Question: Mathematica documentation states: "Text in three-dimensional graphics is placed at a position that corresponds to the projection of the point {x,y,z} specified. Text is drawn in front of all other objects". How do you position the text relative to the image size?
This is how it can be done in 2D:
'''
custumLabels = Graphics[{
Text[Style["A", Red, Bold, 18], ImageScaled[{0.025, .95}]],
Text[Style["B", Red, Bold, 18], ImageScaled[{0.95, .05}]]}
];
Framed[Show[
Plot[
Sin[x] Exp[x], {x, 0, 10},
Frame -> True,
PlotRangeClipping -> False,
FrameLabel -> {"x", "y"}
],
custumLabels
],
FrameMargins -> 0]
'''

Those labels will always appear in that position as long as 'PlotRangeClipping' is set to 'False'. The question is, how do you make those labels appear at that particular position if I switch to 'Graphics3D'. Try it with a simple one.
'''
Framed[Show[
Graphics3D[{Sphere[{0, 0, 0}, 1]}]
],
FrameMargins -> 0]
'''
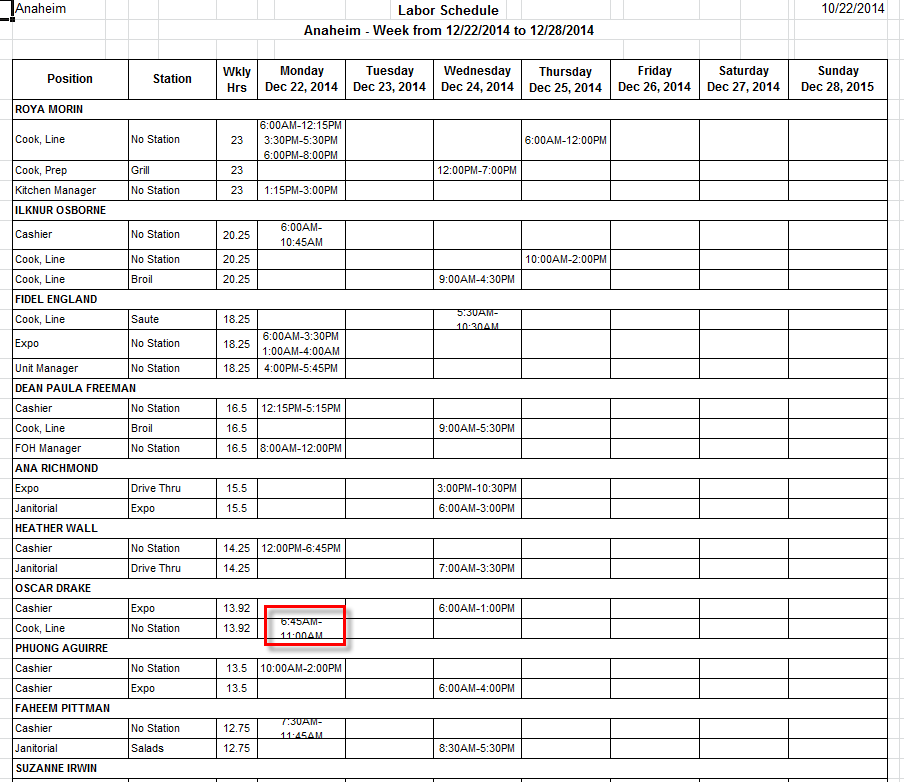
Answer: 'Epilog' and 'Prolog' in 3D use a scaled 2D coordinate system (for all primitives):
'''
Graphics3D[{Sphere[]}, Epilog -> Text["abcdef", Scaled[{0.1, 0.1}]]]
'''